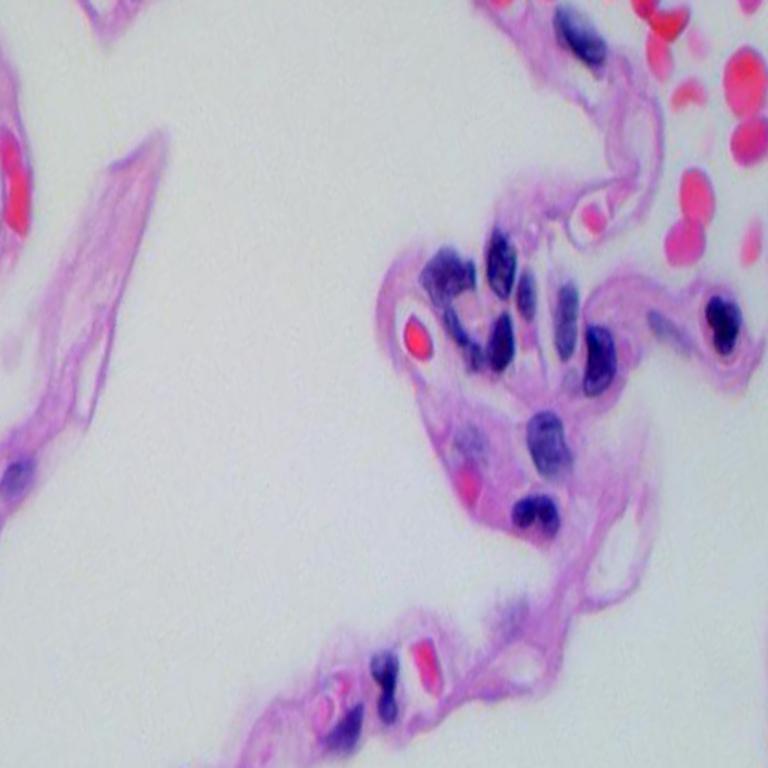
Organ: lung
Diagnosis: benign